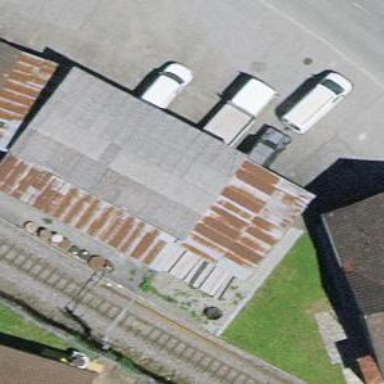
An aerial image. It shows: View of roof of building.